Chest X-ray. View position: PA
Patient age: 70
Patient sex: M
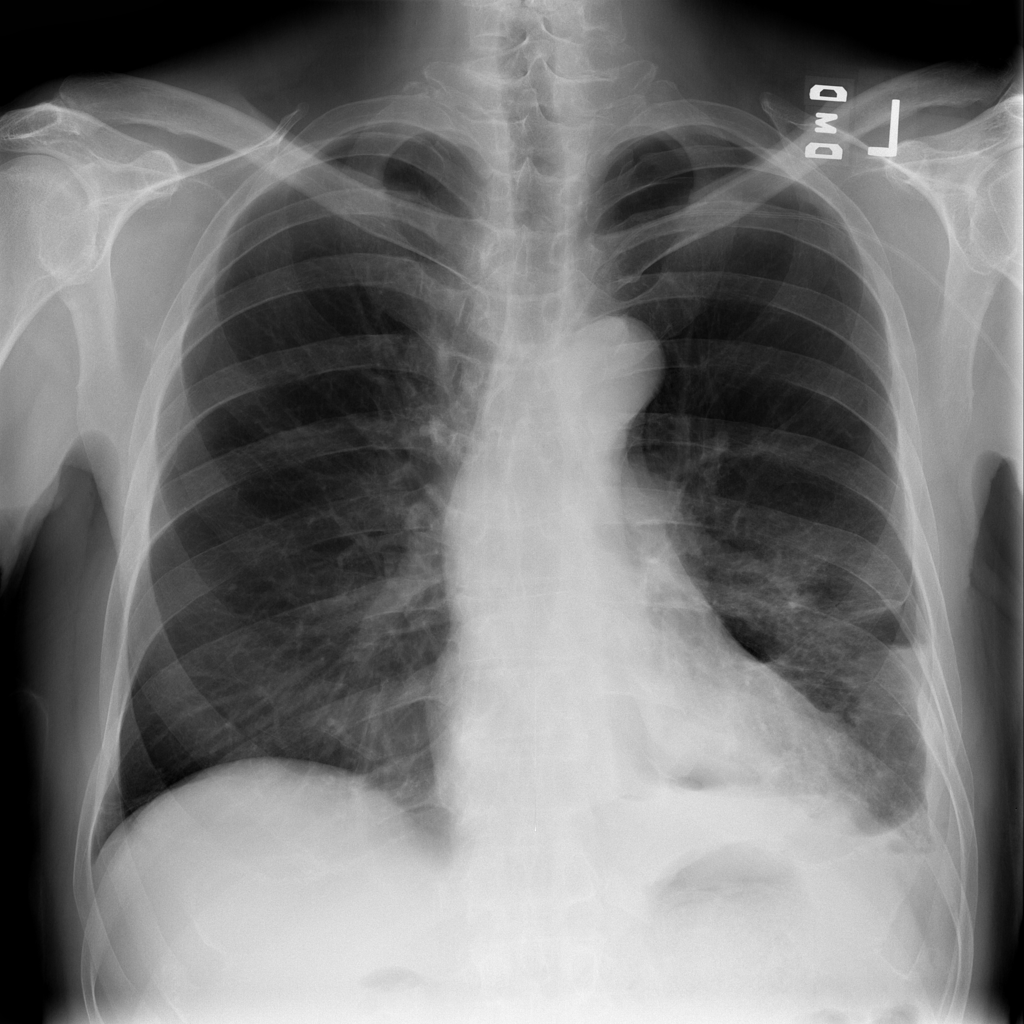
Finding: Pneumothorax